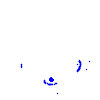
Particle: kaon